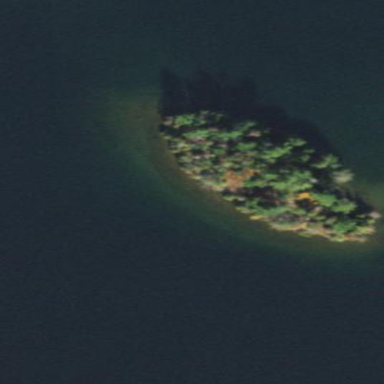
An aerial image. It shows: Campsite located on islet.